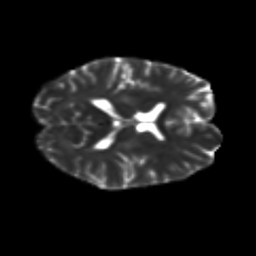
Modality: T2w
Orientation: axial
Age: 19
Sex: female
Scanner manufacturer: siemens
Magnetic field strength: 3 T
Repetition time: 3.5 s
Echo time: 0.125 s